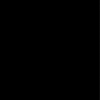
Label: dusty